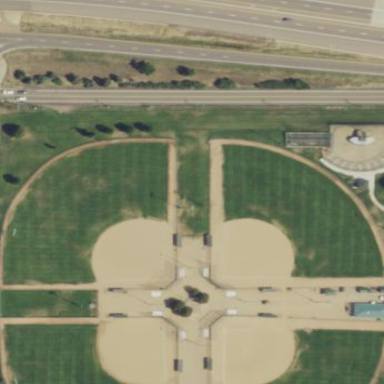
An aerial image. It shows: Softball pitch for leisure sports.